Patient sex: F
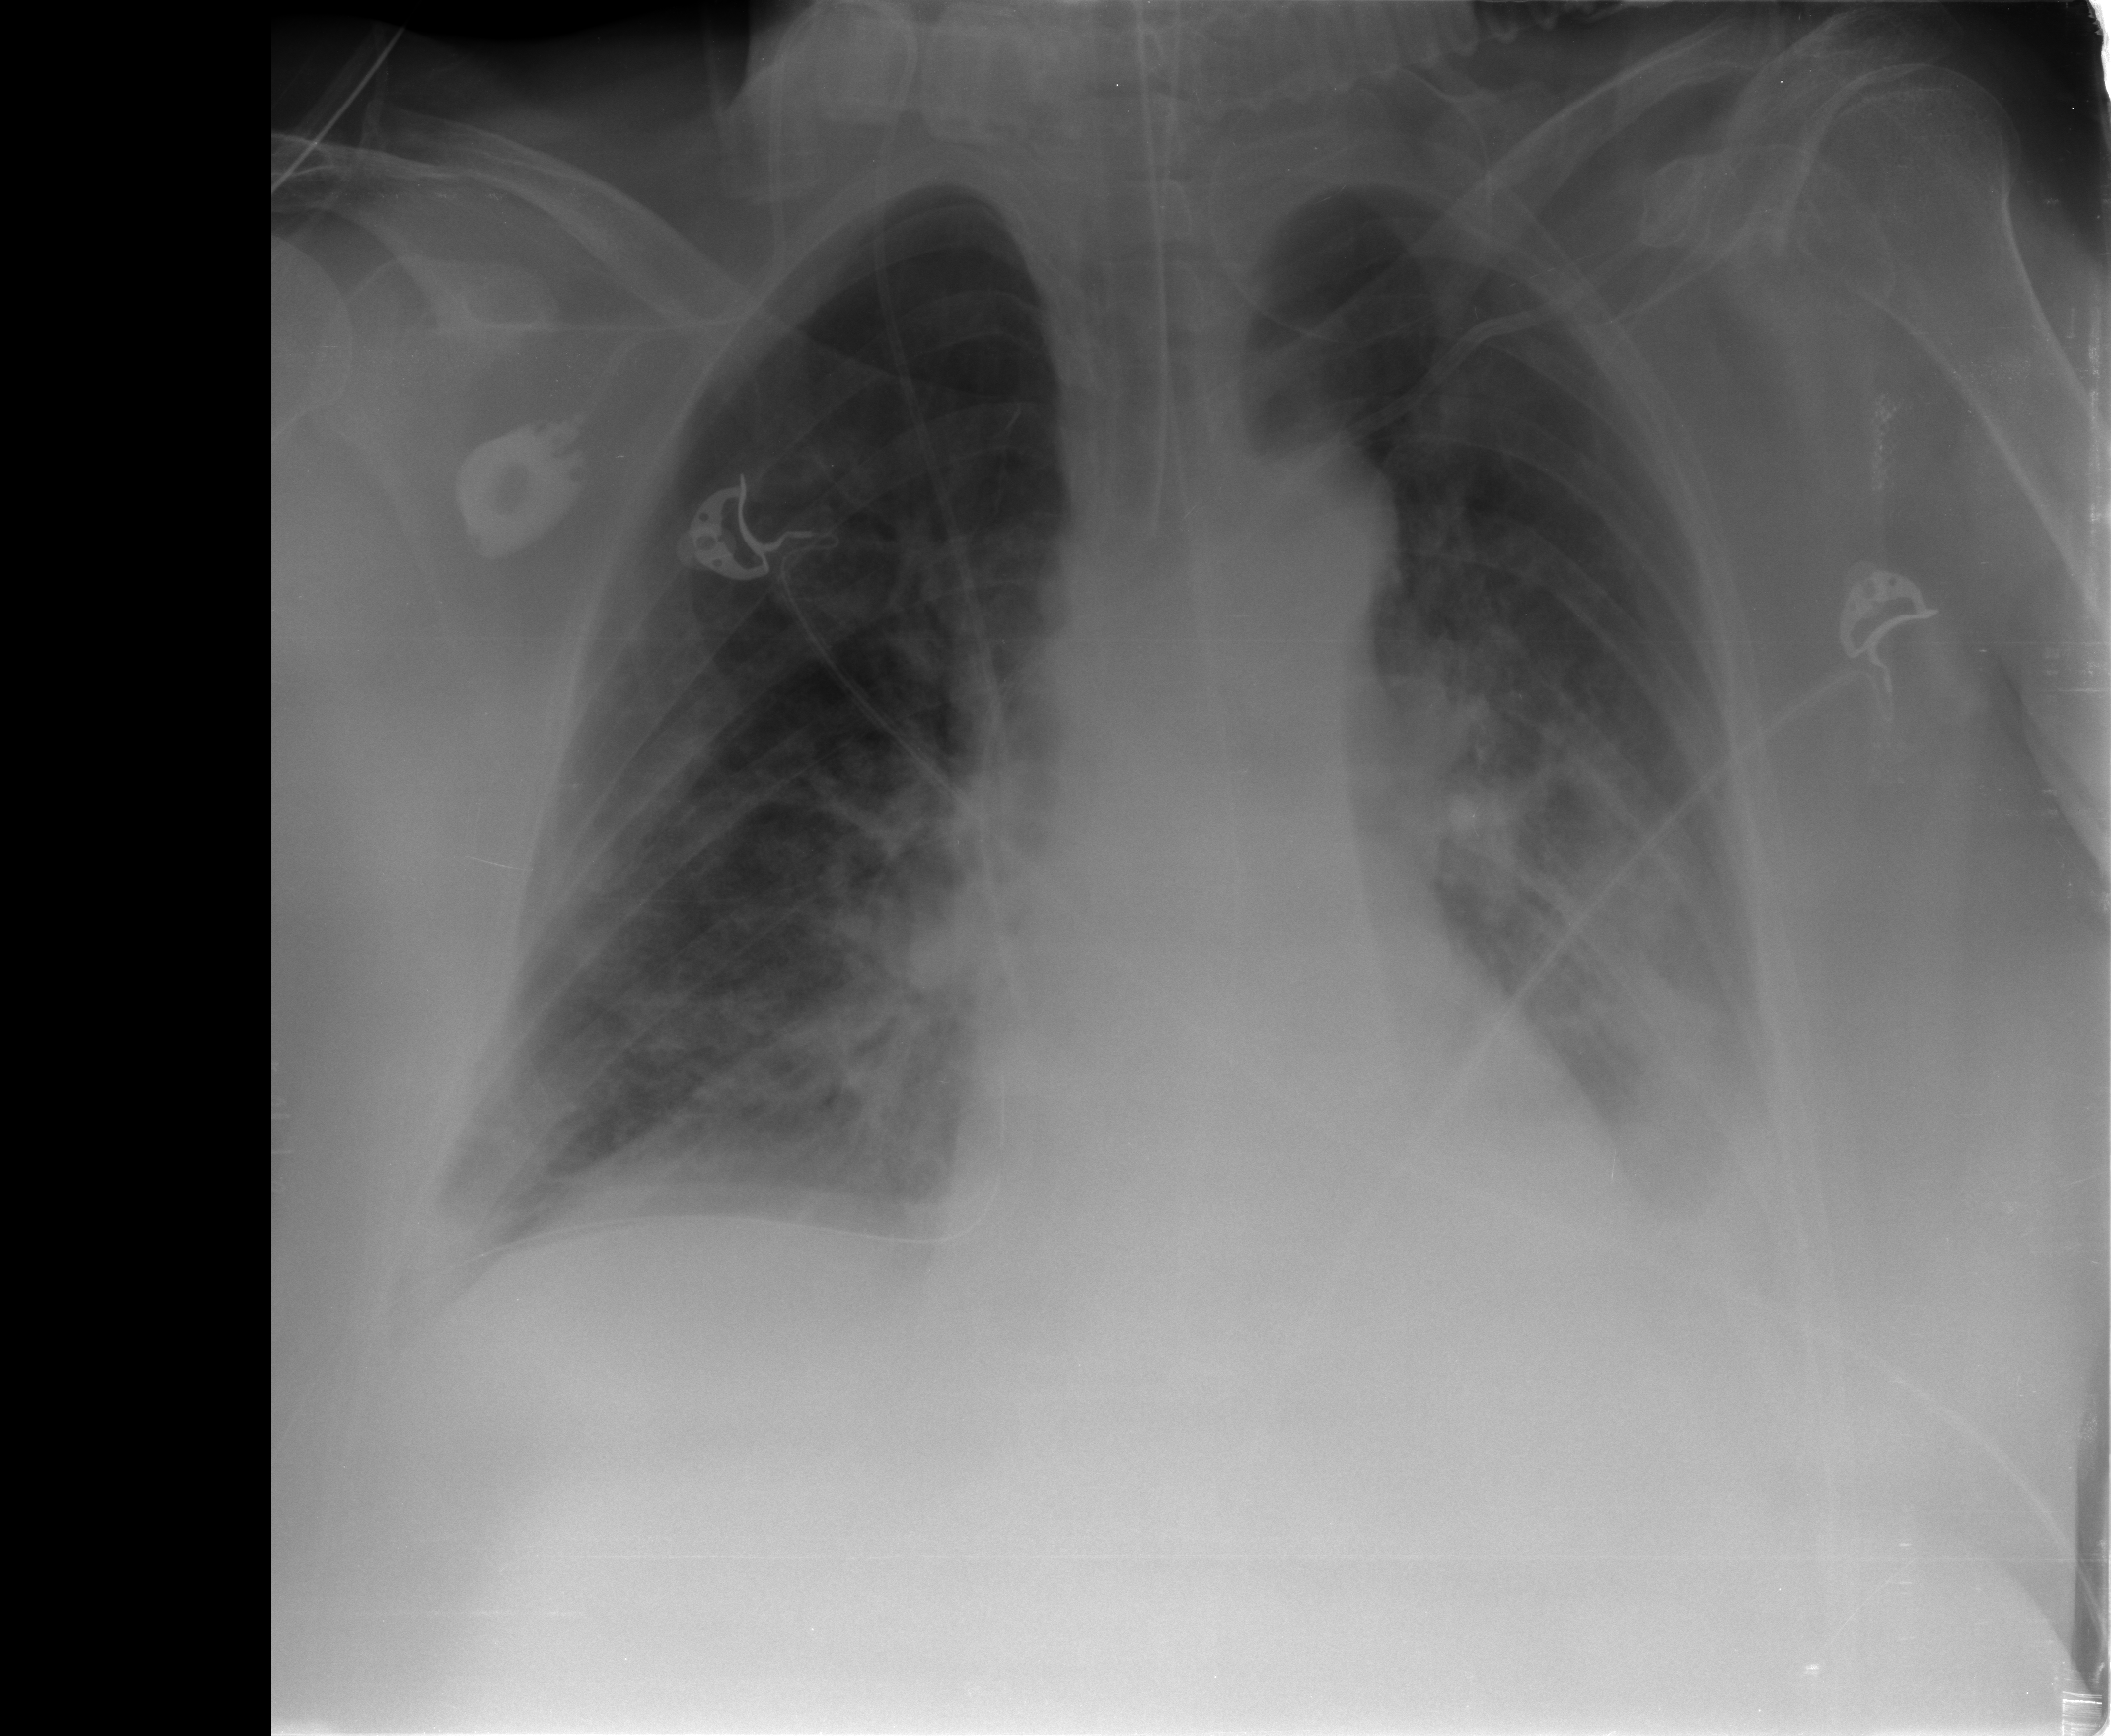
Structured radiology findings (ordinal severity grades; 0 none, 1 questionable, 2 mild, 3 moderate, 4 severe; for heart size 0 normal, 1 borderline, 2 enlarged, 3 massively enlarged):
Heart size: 0
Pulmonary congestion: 2
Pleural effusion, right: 1
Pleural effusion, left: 2
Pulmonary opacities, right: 0
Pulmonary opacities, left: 2
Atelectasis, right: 0
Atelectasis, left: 2